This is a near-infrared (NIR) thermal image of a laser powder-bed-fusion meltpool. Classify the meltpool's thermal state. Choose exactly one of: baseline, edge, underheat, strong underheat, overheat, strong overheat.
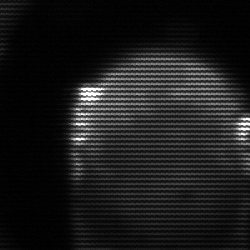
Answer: edge